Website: walmart
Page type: billing-address
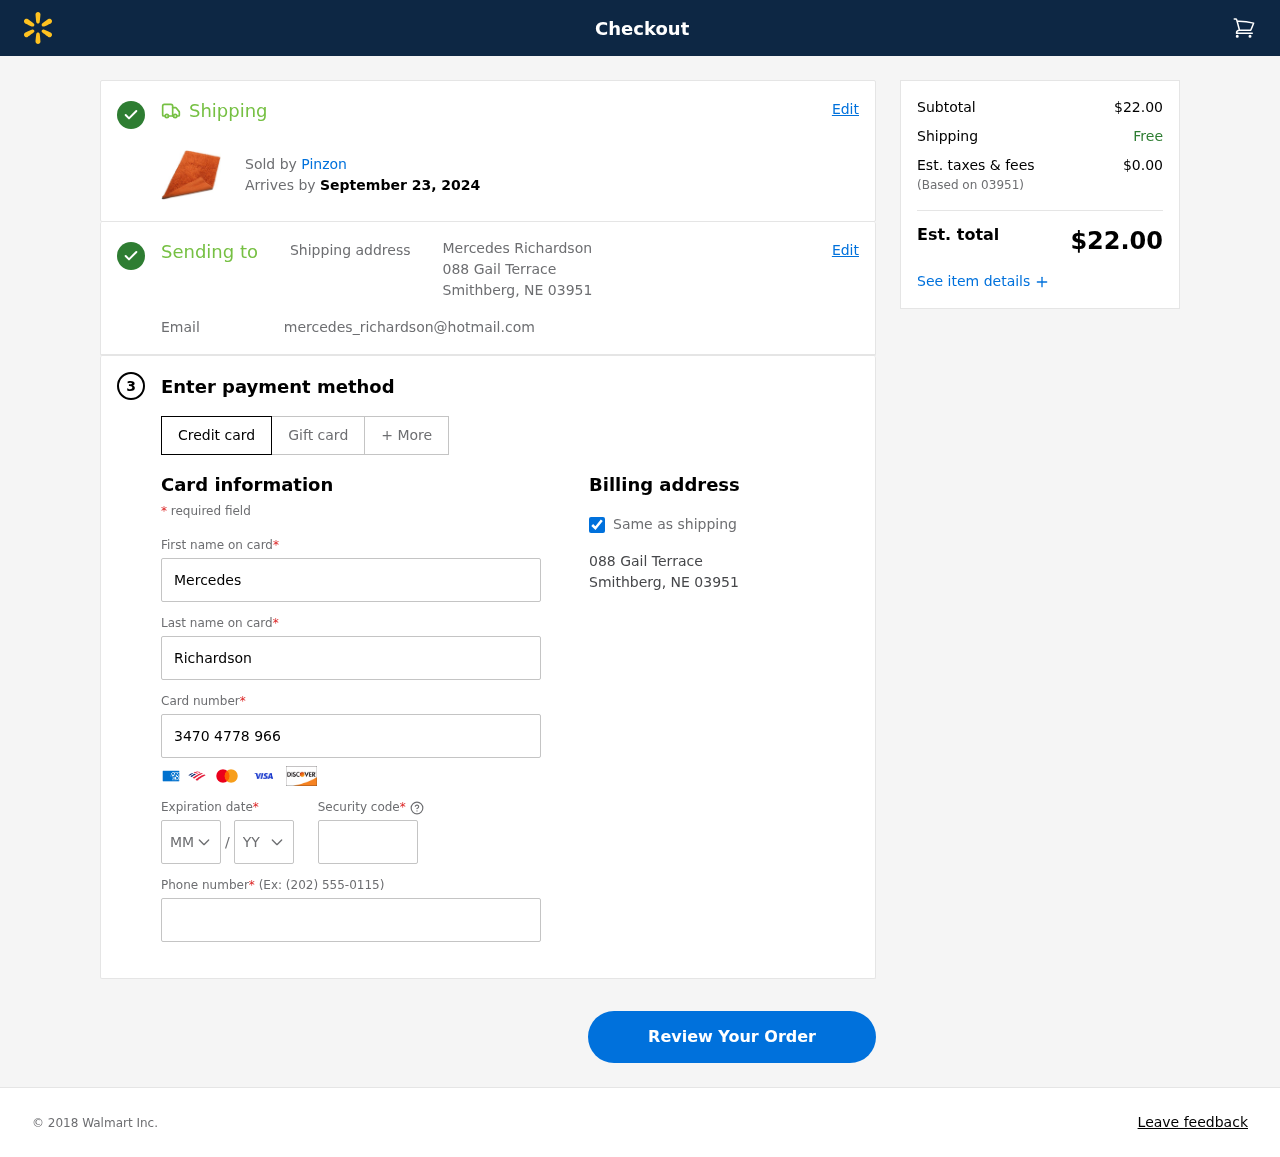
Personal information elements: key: PII_CARD_CVV
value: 8279
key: PII_CARD_EXPIRY_MONTH
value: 04
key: PII_CARD_EXPIRY_YEAR
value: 30
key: PII_CARD_NUMBER
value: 3470 4778 9665 570
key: PII_CITY_STATE_ZIP
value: Smithberg, NE 03951
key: PII_EMAIL
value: mercedes_richardson@hotmail.com
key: PII_FIRSTNAME
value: Mercedes
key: PII_FULLNAME
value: Mercedes Richardson
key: PII_LASTNAME
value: Richardson
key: PII_PHONE
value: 8037774611
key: PII_POSTCODE
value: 03951
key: PII_STREET
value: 088 Gail Terrace
Product elements: key: PRODUCT1_BRAND
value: Pinzon
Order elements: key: ORDER_DELIVERY_DATE
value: September 23, 2024
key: ORDER_SUBTOTAL
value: $22.00
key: ORDER_TAX
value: $0.00
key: ORDER_TOTAL
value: $22.00